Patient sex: F
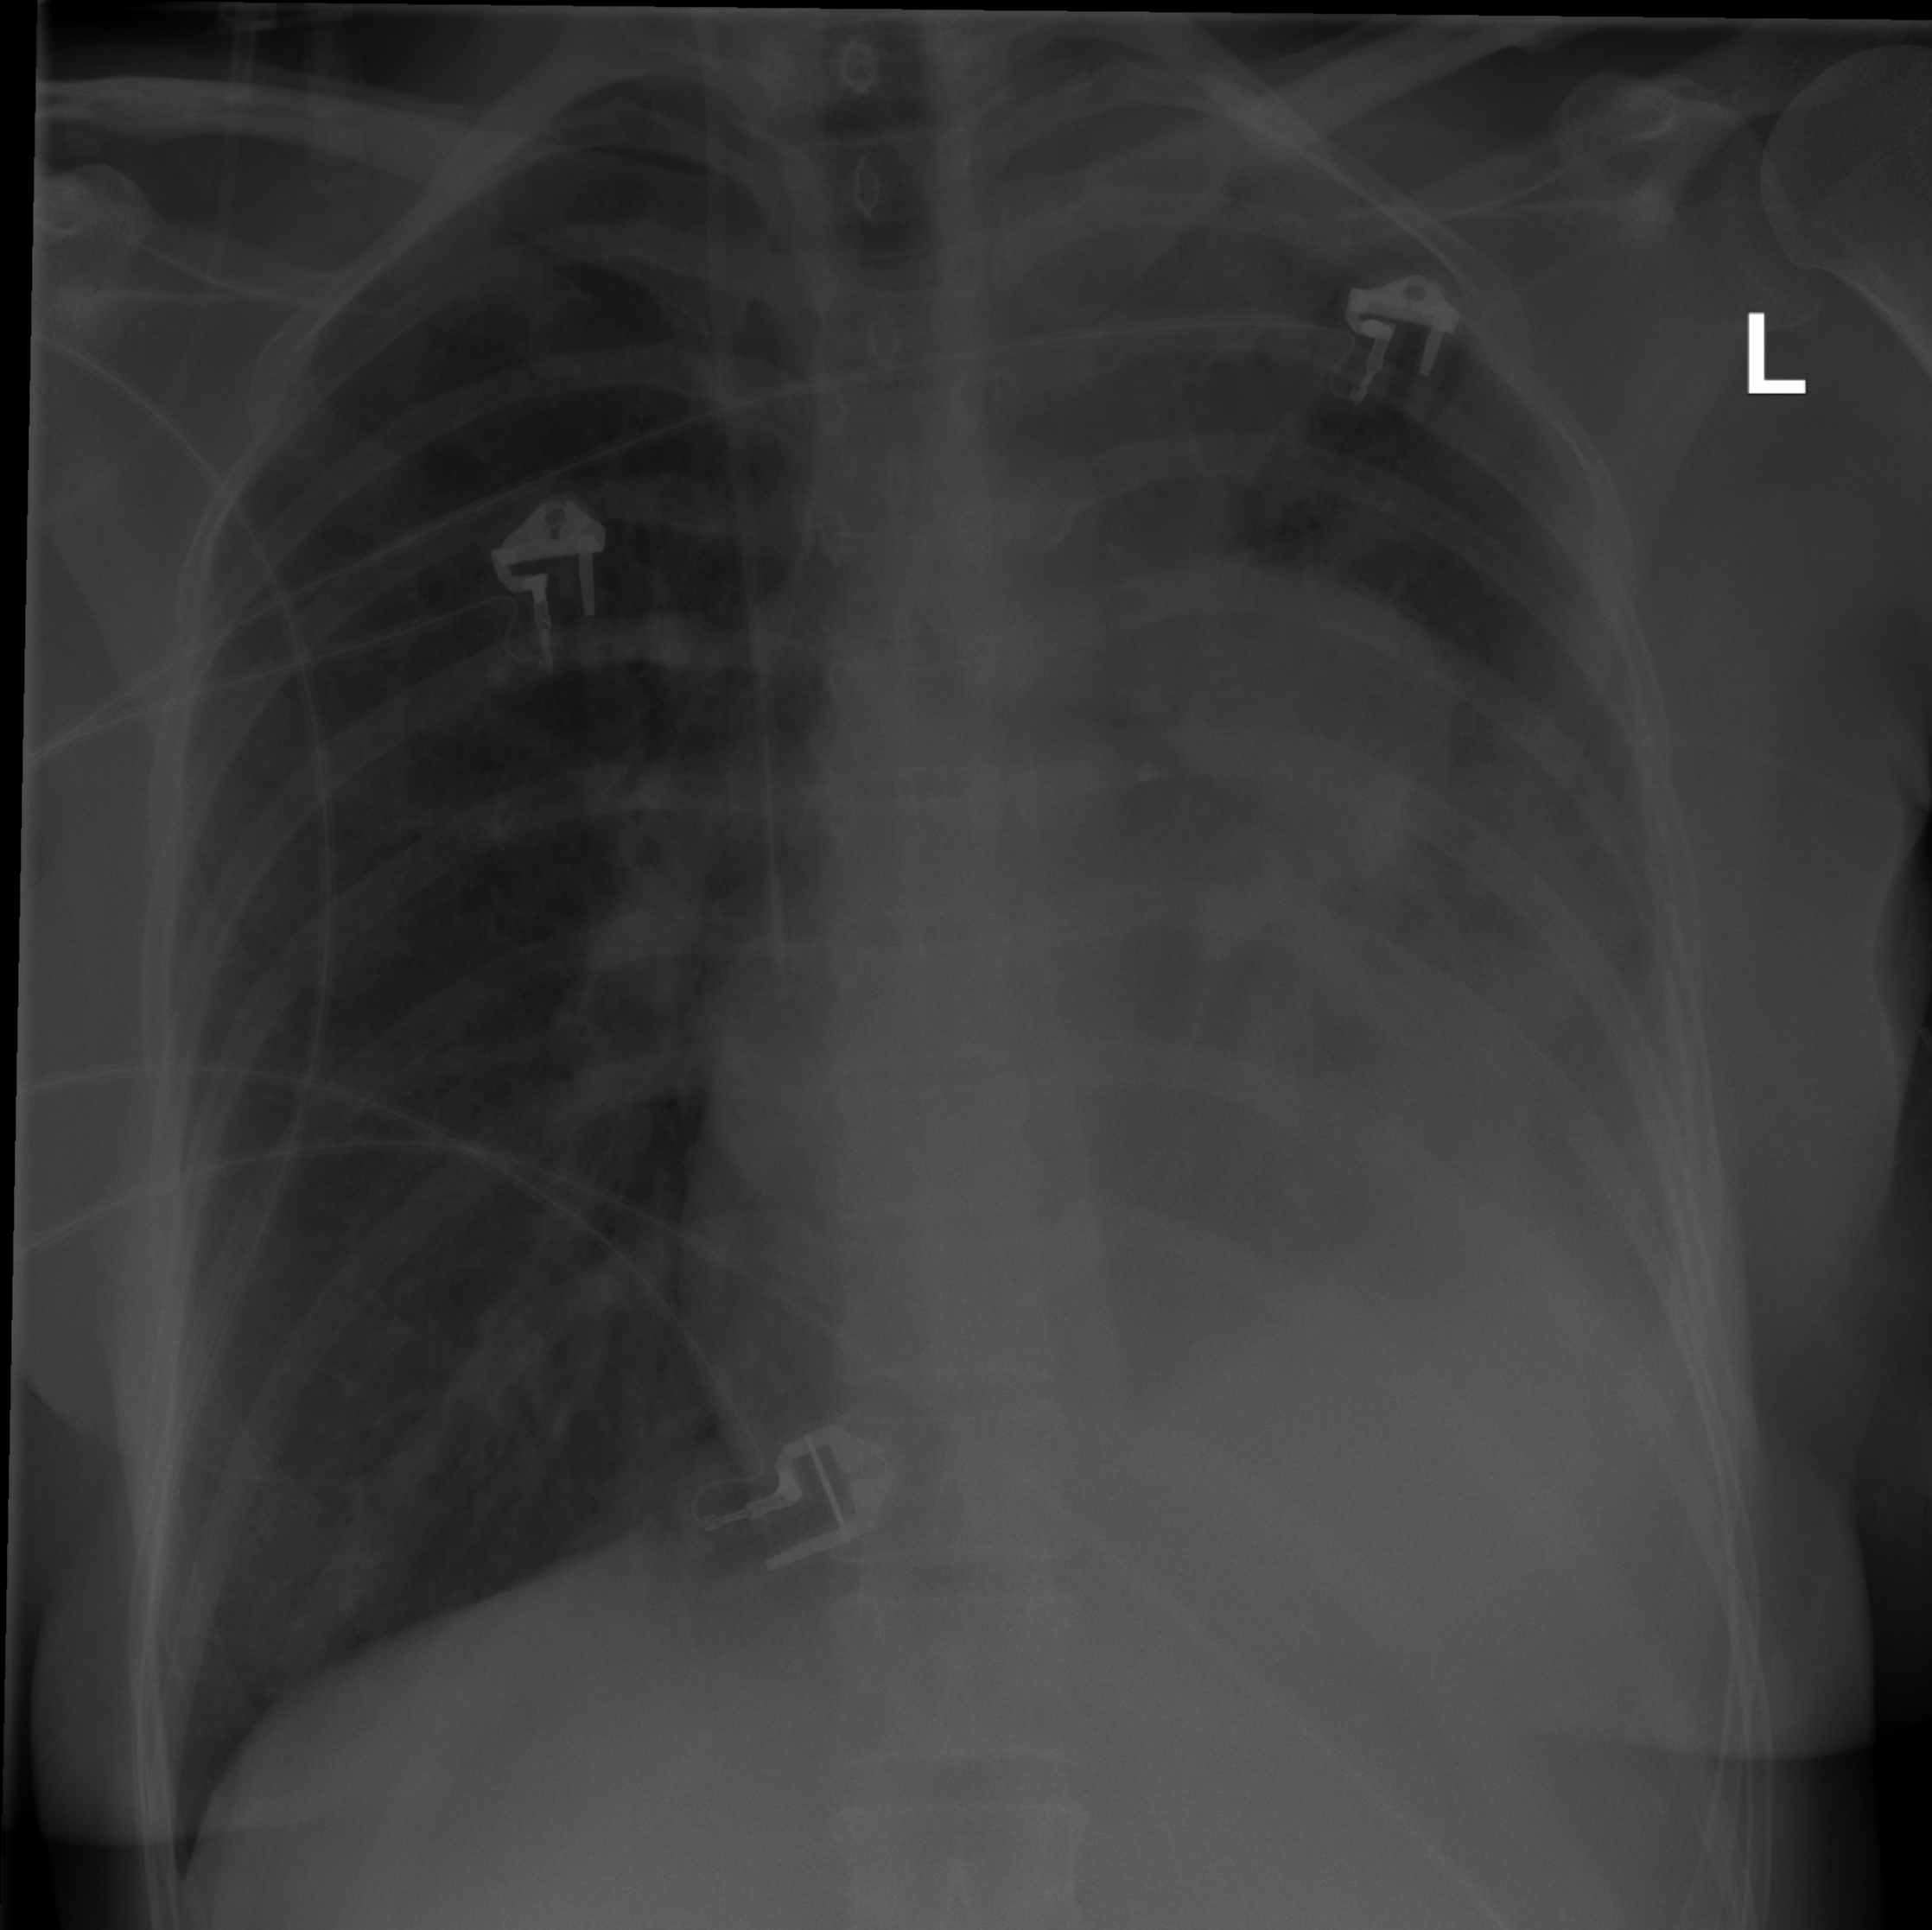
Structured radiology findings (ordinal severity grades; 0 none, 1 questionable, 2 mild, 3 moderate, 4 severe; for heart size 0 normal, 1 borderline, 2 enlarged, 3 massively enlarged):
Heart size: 0
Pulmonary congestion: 0
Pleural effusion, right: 0
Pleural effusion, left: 3
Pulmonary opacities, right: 0
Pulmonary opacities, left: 0
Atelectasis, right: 0
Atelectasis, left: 3